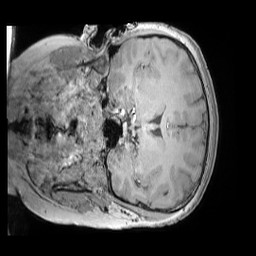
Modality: MP2RAGE
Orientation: coronal
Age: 10
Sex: male
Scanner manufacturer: siemens
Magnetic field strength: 3 T
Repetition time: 4 s
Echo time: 0.00303 s